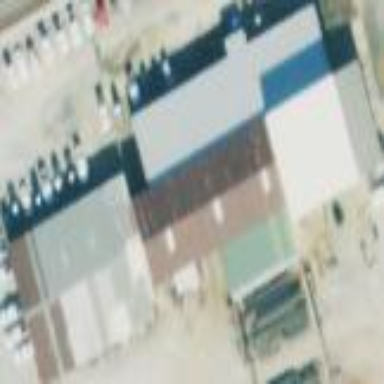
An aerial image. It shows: Industrial building.